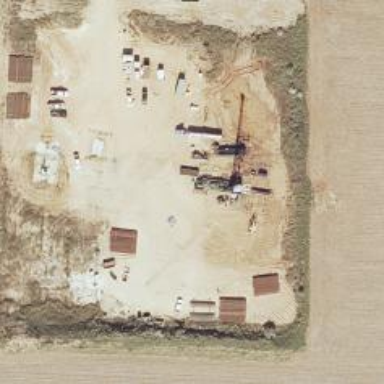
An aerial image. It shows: Petroleum well.